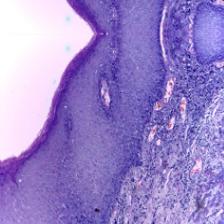
Diagnosis: OSCC